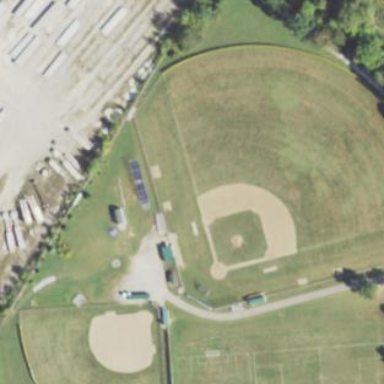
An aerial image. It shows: Baseball pitch for leisure land.